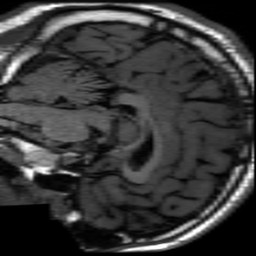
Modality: inplaneT1
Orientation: sagittal
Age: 20
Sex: male
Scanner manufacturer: ge
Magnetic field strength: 3 T
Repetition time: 2.499 s
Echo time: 0.02513 s